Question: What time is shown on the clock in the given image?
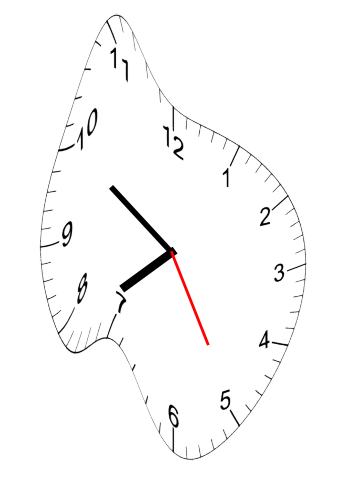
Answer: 07:50:25